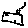
Label: house